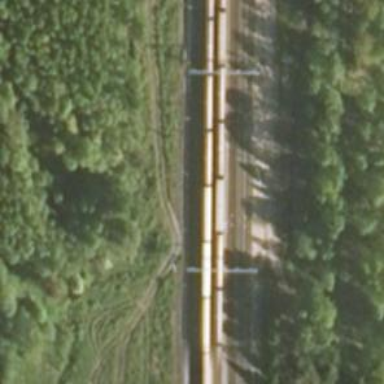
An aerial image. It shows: Railway track with continuous electrified contact line.